Field crop: maize
Growth stage: 2
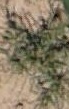
Species: salsola